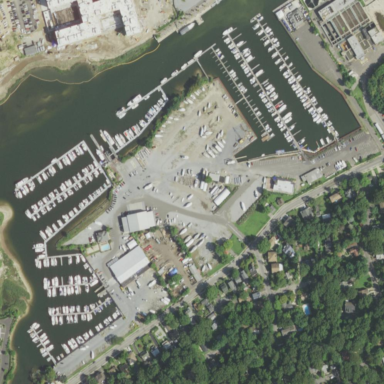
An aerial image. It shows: Marina on leisure land.